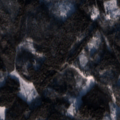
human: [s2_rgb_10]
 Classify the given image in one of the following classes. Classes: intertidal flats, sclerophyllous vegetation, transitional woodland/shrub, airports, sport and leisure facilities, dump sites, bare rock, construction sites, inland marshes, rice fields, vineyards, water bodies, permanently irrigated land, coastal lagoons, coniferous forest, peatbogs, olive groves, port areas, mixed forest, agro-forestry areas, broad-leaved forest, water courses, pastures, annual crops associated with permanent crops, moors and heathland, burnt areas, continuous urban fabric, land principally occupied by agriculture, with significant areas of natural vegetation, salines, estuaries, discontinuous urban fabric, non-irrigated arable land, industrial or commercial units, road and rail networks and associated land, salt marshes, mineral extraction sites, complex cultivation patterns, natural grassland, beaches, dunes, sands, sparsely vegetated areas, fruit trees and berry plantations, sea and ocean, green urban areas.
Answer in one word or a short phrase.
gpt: non-irrigated arable land, coniferous forest, mixed forest, transitional woodland/shrub